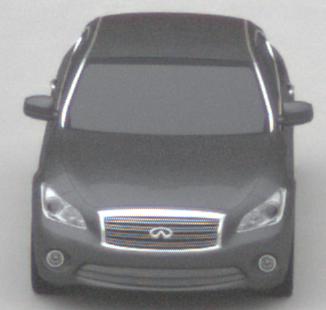
Make: Infiniti
Model: M 37
Detailed model: M (Y51)
Model produced from: 2010/10
Model produced until: 2013/11
Doors: 4
Color: gray
Road condition: dry road
Daytime: midday
Contrast: low contrast